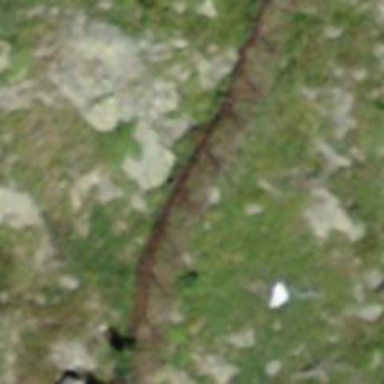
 designed to mitigate snow accumulations in specific area."